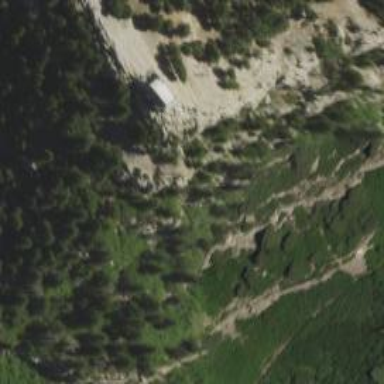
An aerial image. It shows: Cliff in nature.